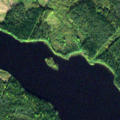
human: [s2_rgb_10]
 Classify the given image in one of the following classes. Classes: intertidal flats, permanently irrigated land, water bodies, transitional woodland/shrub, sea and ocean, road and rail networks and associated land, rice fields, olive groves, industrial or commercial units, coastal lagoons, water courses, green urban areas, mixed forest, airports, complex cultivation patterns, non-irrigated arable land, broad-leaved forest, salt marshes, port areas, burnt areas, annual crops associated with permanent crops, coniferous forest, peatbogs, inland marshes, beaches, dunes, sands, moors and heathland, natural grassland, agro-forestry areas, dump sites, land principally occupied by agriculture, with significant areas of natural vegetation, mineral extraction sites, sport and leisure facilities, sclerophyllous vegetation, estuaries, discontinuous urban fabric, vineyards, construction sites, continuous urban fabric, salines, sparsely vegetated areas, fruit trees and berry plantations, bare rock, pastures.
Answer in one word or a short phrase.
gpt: coniferous forest, water bodies